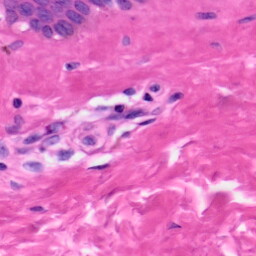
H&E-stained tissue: Skin